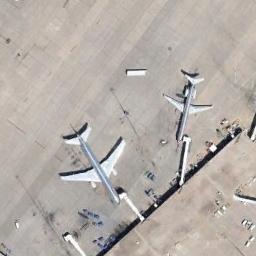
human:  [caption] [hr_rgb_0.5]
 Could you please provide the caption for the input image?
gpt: Two planes of different sizes are neatly parked next to the buildings in the airport .

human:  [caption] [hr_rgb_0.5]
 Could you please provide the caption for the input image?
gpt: The two planes stopped at their departure gates .

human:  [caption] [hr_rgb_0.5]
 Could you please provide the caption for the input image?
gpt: Two planes parked next to boarding bridges of the terminal .

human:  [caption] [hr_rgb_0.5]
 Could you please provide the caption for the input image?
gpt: Two planes are parked next to the terminal .

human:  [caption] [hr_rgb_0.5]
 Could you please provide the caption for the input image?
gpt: Two planes are in the parking lot .